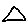
Label: triangle